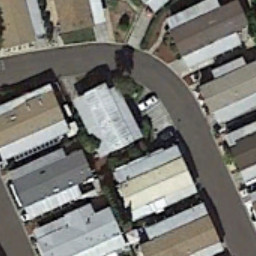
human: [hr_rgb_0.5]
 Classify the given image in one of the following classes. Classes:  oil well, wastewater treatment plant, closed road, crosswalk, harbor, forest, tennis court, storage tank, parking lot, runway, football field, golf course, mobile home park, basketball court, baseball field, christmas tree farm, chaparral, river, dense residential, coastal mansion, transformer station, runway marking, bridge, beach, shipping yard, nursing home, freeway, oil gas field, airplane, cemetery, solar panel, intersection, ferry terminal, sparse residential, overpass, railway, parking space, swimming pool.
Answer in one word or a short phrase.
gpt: mobile home park